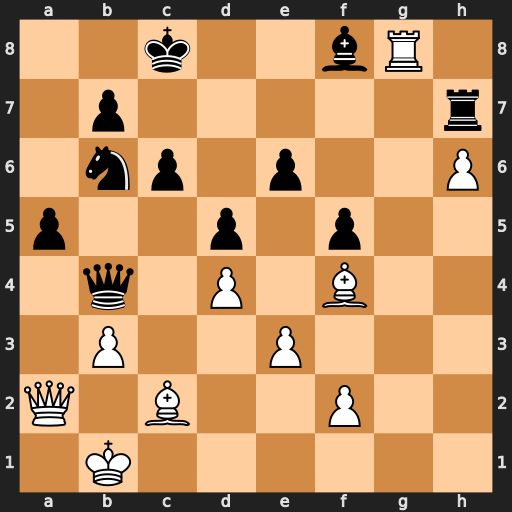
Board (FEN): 2k2bR1/1p5r/1np1p2P/p2p1p2/1q1P1B2/1P2P3/Q1B2P2/1K6
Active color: w
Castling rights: -
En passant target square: -
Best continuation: Rxf8+ Qxf8 Qxa5